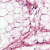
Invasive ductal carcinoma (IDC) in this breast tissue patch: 0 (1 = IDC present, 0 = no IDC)